Question: I have used attributed String and Libraries but unable to find any proper solution for Label Text effect.
Can Anyone please suggest me how i can achieve this functionality.?

Thanks
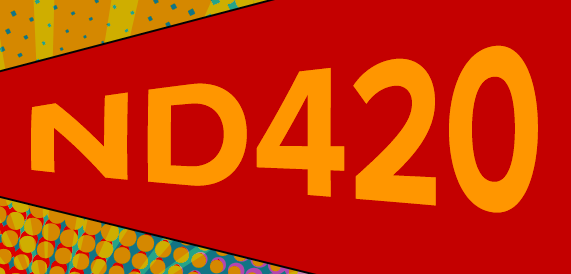
Answer: Adapting the code from <URL>, here is some sample Swift 4 code that applies perspective to a label giving a result similar to your image.
'''
let pview = UIView(frame: CGRect(x: 0, y: 0, width: 400, height: 300))
pview.backgroundColor = .black
let plabel = UILabel(frame: CGRect(x: 0, y: 110, width: 250, height: 75))
pview.addSubview(plabel)
plabel.text = " ND420 "
plabel.textAlignment = .center
plabel.font = UIFont.boldSystemFont(ofSize: 72)
plabel.textColor = .orange
plabel.backgroundColor = .red
plabel.sizeToFit()
let layer = plabel.layer
var transform = CATransform3DIdentity
transform.m34 = 1.0 / -200
transform = CATransform3DRotate(transform, -45 * CGFloat.pi / 180, 0, 1, 0)
layer.transform = transform
'''
Run this in the playground and view 'pview'.
Play with the value being assigned to 'transform.m34' and the rotation angle in 'CATransform3DRotate'. A negative rotation angle (as shown above) makes the left side smaller and the right side larger. A positive angle does the opposite.
<URL>